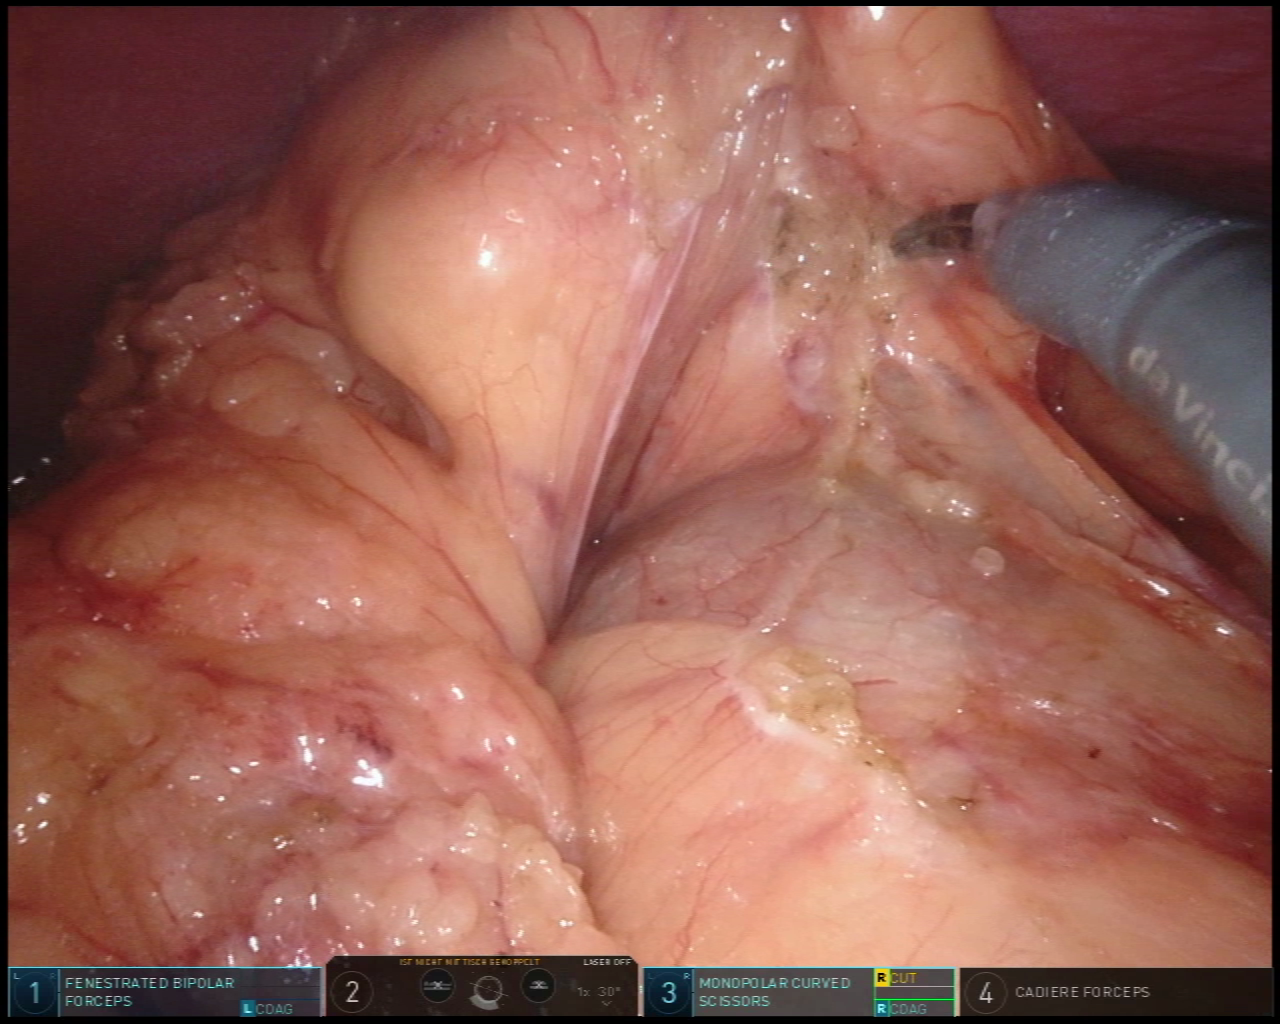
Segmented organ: abdominal_wall
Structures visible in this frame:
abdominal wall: yes
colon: no
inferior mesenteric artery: no
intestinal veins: no
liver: no
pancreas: no
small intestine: no
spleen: no
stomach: no
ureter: no
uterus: no
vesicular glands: no